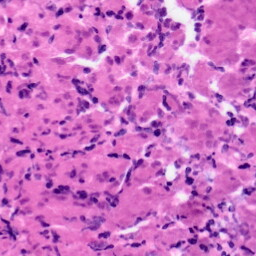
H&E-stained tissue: Pancreatic